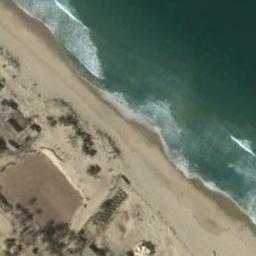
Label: beach